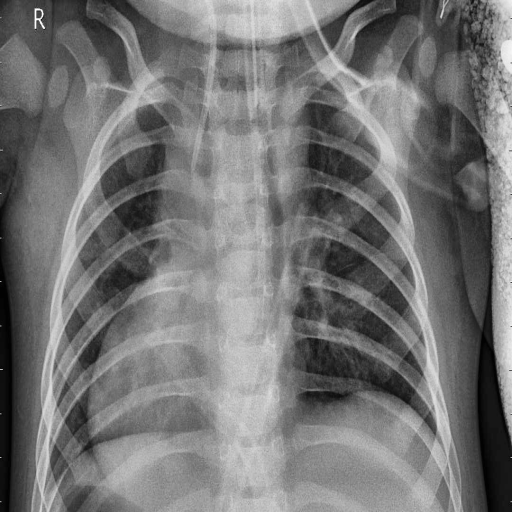
Finding: PNEUMONIA